Question: This is an 15-digit puzzle. Find the minimum number of steps to restore it.
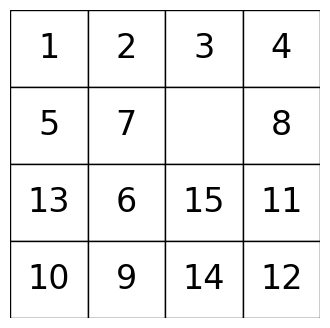
Answer: 11